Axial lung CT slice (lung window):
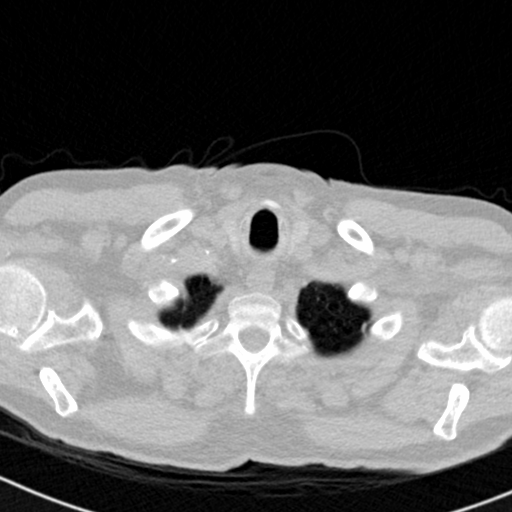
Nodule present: no